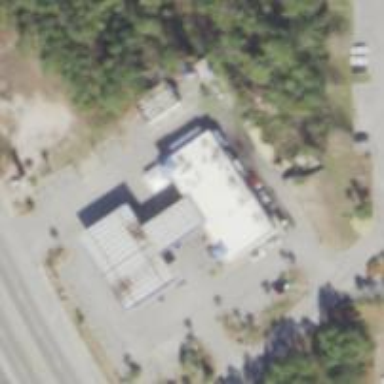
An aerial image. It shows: Convenience shop.